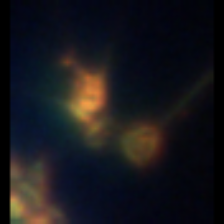
Taxon: Diatom_aggregate
Group: Diatoms